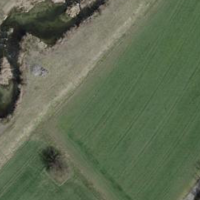
EUNIS habitat code: 24
Species observed at this site:
Tettigonia viridissima
Phaneroptera falcata